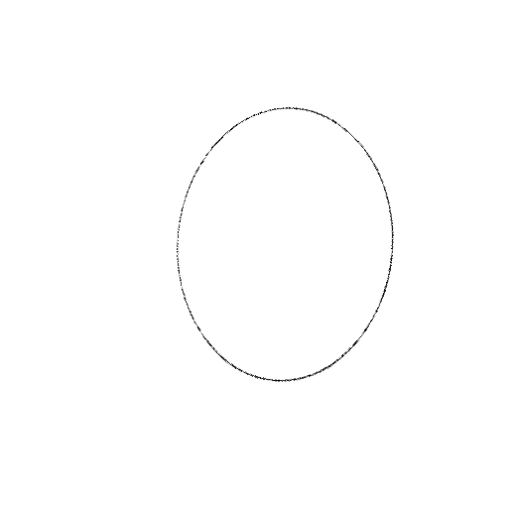
Crossing number: 0